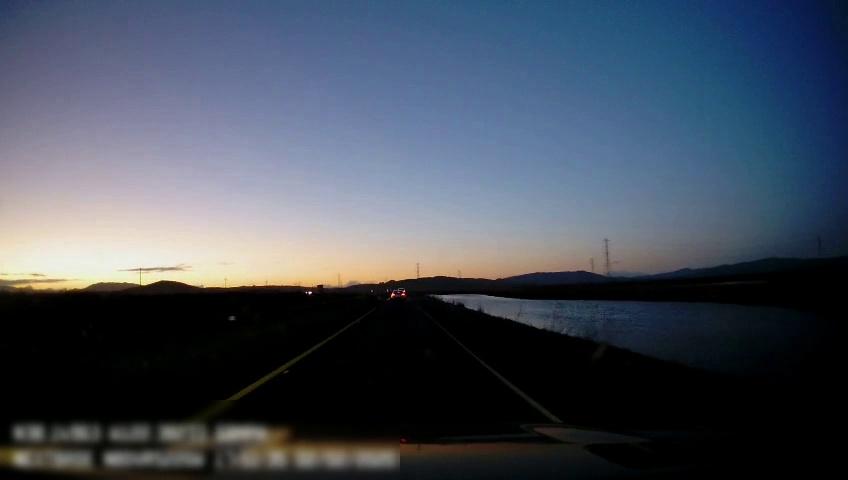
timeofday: Dusk/Dawn/Twilight
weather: Sunny
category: Drivable Space
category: Vehicles | Car
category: Lanes | Current Lane
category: Lanes | Current Lane